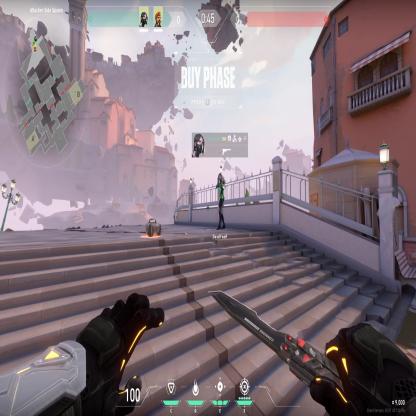
Label: dropped spike ; teammate